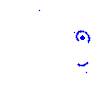
Particle: pion